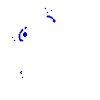
Particle: electron